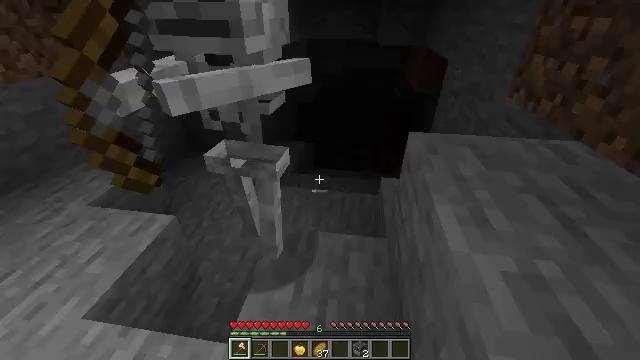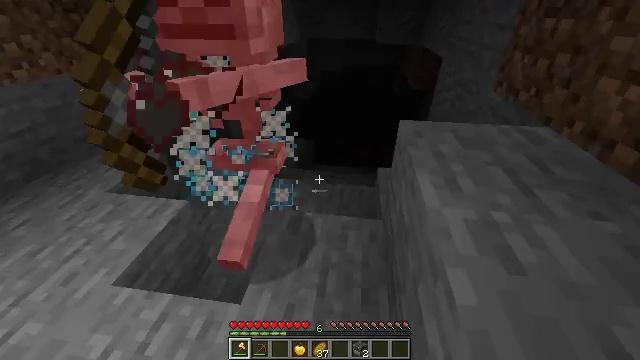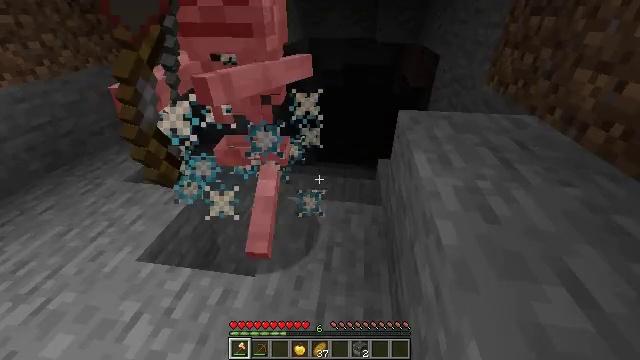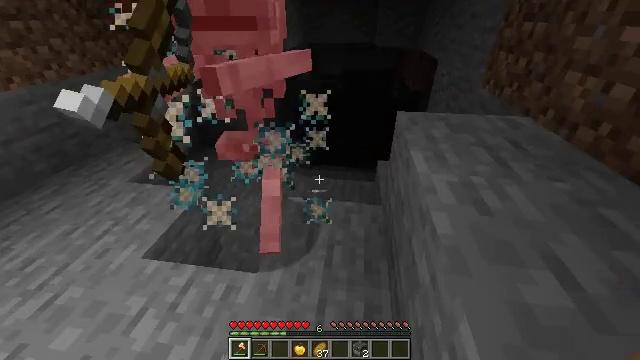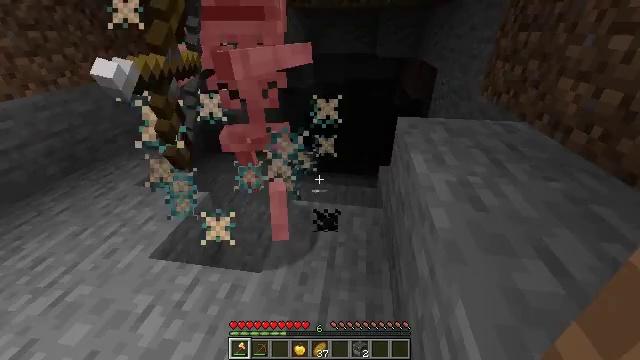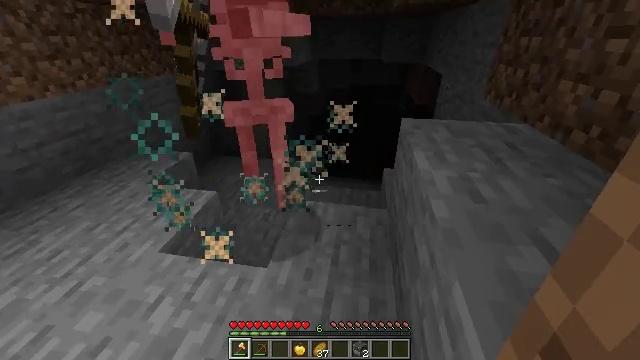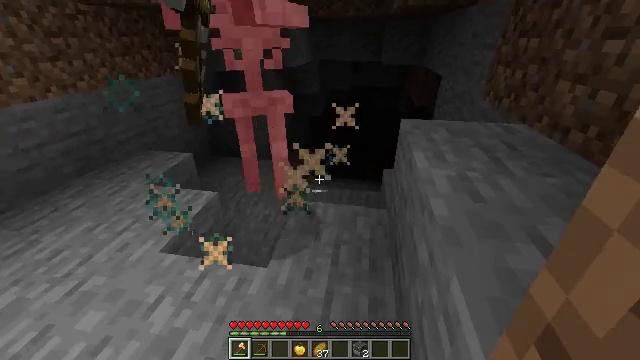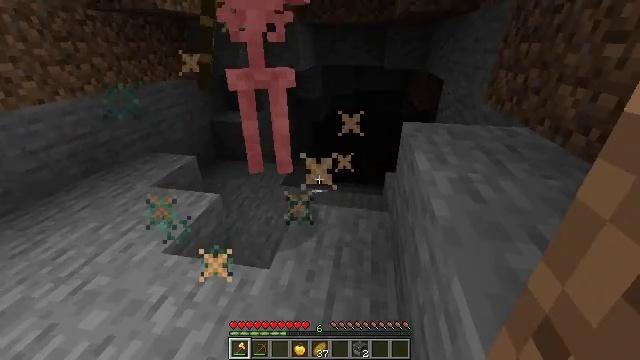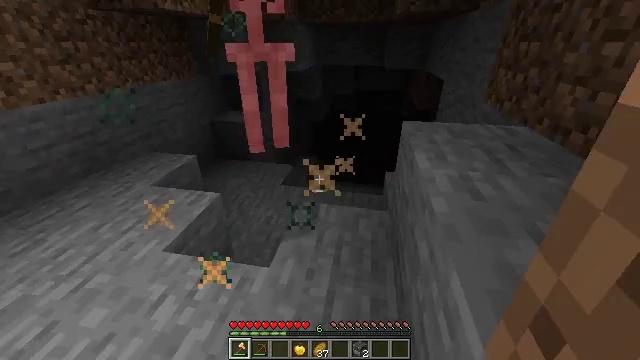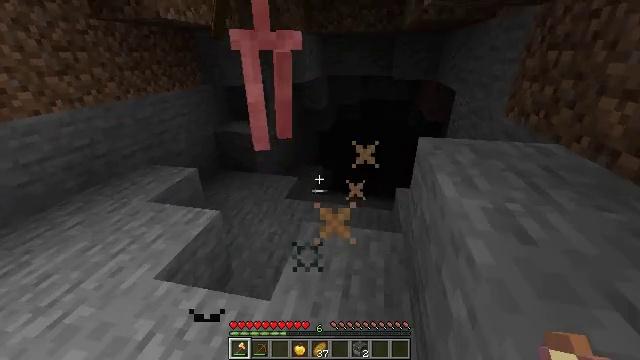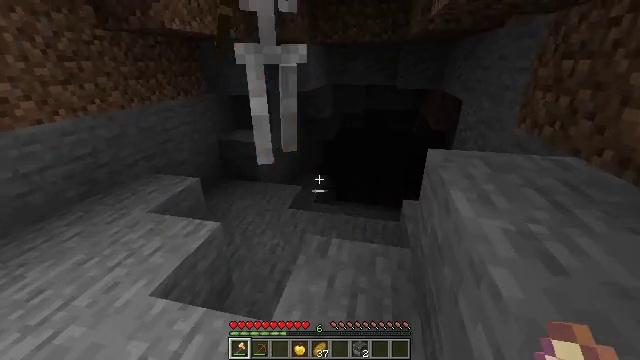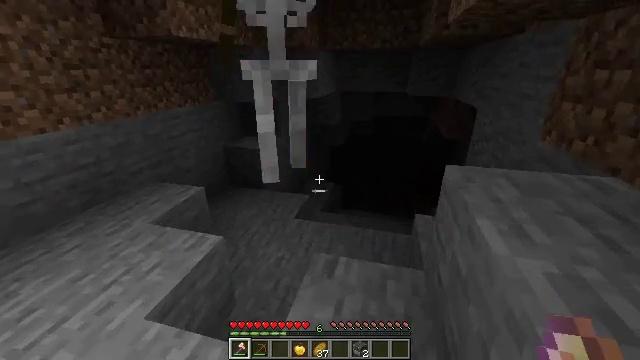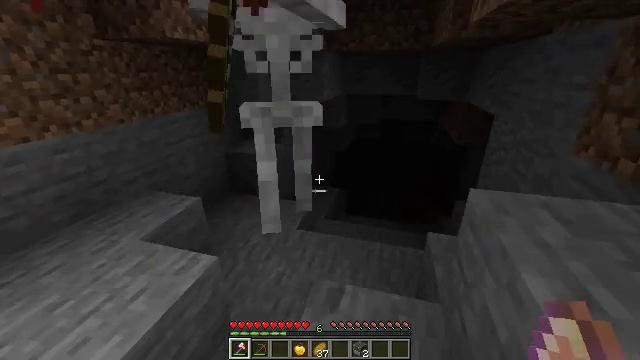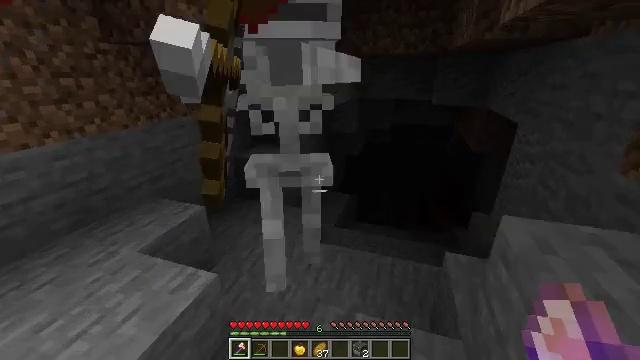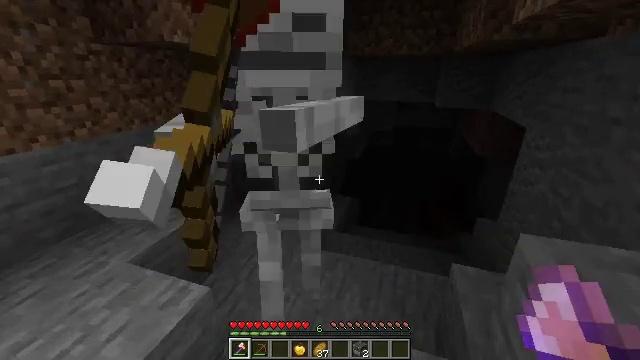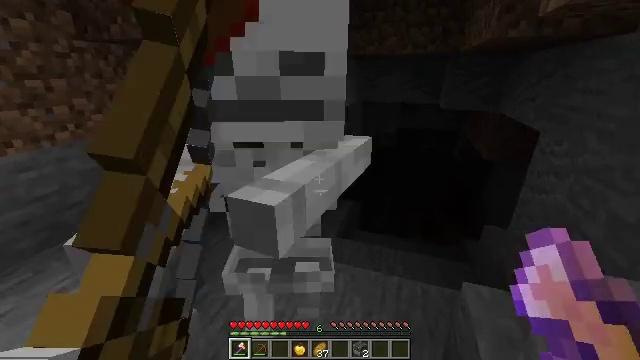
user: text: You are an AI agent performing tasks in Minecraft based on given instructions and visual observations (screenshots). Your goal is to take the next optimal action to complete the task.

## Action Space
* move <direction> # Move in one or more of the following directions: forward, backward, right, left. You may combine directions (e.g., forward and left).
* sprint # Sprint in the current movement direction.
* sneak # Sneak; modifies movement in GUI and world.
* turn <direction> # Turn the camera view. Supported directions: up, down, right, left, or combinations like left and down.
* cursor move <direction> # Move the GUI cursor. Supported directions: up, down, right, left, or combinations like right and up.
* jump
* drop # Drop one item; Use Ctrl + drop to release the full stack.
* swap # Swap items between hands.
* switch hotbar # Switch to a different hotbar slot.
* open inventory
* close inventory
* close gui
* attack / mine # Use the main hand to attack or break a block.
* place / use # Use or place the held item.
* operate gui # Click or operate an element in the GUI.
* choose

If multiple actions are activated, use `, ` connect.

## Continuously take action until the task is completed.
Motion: motion action
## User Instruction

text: Fight a skeleton.
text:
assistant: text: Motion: move back
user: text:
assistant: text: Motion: move back
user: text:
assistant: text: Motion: no_op
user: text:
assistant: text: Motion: turn up
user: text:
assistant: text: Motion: turn left and up
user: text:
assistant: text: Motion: no_op
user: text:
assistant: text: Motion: no_op
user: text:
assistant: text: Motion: move forward
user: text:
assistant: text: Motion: move forward, turn left and up
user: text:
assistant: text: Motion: move forward, turn up
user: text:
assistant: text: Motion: move forward, turn left and up
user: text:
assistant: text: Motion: move forward, turn left
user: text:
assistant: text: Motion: move forward, turn left
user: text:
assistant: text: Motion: move forward
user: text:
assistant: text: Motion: move forward
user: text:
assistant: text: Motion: move forward
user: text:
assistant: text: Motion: move forward, turn left and down, attack / mine
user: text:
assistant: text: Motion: move forward, turn left and down, attack / mine
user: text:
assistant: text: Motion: attack / mine
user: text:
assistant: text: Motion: move back, turn down
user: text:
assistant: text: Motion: move back, turn down
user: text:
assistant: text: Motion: no_op